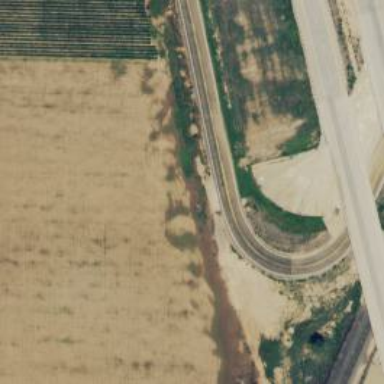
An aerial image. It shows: Tertiary road with frontage road along it.